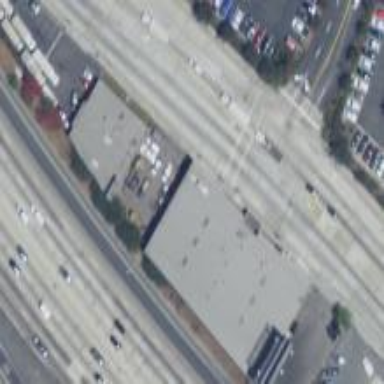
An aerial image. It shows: Warehouse building.